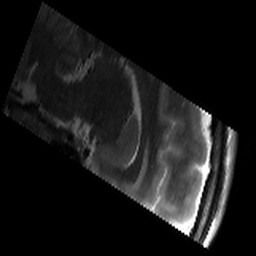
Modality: T2w
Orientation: sagittal
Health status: healthy
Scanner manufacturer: siemens
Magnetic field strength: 3 T
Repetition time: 8.02 s
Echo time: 0.08 s